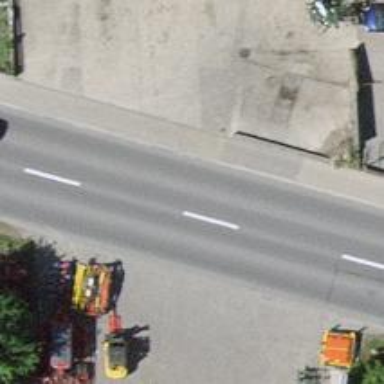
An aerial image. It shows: Primary highway.